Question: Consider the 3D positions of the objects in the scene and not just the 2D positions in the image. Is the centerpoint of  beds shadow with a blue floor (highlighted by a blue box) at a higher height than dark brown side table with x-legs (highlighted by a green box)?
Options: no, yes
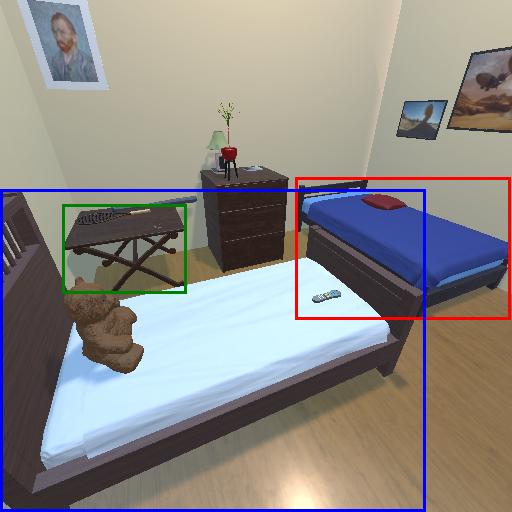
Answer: no